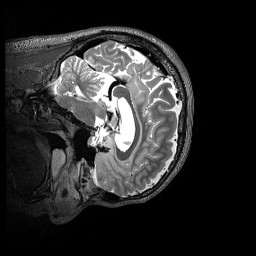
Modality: T2w
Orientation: sagittal
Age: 21
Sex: male
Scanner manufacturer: siemens
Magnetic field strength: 3 T
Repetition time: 3.2 s
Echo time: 0.565 s